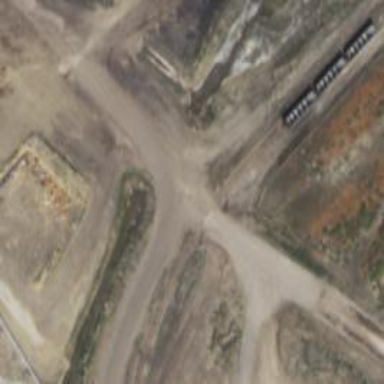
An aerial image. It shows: Railway level crossing.